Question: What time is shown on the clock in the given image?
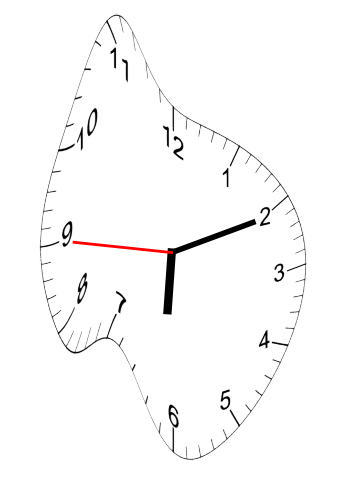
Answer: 06:10:45